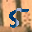
Label: 5